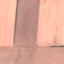
Land use / land cover class: AnnualCrop